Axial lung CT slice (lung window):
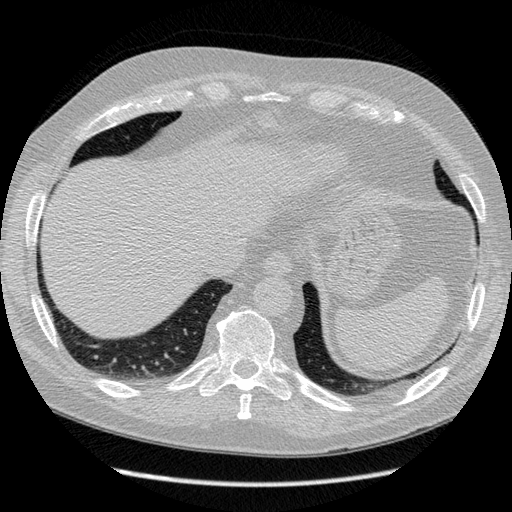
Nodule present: no